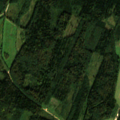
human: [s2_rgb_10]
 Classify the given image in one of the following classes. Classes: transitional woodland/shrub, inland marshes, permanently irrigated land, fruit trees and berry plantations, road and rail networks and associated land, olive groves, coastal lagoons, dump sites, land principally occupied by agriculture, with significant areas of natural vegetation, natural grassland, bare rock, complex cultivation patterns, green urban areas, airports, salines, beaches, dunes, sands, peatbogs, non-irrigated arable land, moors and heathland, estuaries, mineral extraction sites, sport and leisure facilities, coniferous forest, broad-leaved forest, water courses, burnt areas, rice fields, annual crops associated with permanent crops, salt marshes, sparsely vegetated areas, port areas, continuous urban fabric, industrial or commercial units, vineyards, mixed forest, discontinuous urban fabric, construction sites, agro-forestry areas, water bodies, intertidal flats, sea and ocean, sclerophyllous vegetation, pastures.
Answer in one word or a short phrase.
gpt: pastures, complex cultivation patterns, broad-leaved forest, coniferous forest, mixed forest, transitional woodland/shrub